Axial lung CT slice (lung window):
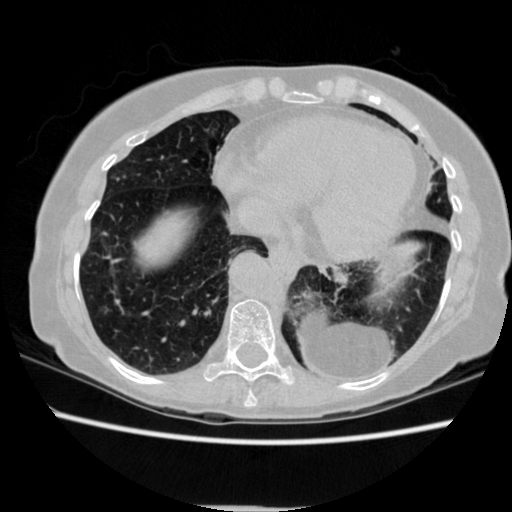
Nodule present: no